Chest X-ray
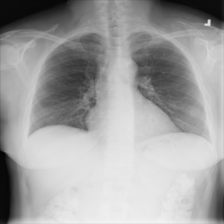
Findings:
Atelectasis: negative
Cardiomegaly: negative
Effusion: negative
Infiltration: negative
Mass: negative
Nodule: negative
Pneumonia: negative
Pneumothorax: negative
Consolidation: negative
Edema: negative
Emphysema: negative
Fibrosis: negative
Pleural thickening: negative
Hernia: negative